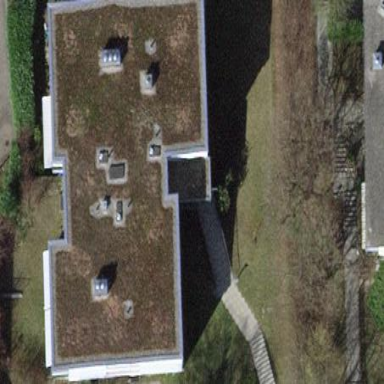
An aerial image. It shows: Flat roofed building.